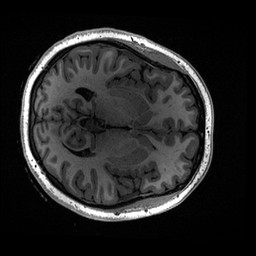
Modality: T1w
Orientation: axial
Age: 18
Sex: female
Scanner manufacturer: ge
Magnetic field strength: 3 T
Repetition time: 0.006952 s
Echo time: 0.00292 s